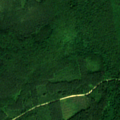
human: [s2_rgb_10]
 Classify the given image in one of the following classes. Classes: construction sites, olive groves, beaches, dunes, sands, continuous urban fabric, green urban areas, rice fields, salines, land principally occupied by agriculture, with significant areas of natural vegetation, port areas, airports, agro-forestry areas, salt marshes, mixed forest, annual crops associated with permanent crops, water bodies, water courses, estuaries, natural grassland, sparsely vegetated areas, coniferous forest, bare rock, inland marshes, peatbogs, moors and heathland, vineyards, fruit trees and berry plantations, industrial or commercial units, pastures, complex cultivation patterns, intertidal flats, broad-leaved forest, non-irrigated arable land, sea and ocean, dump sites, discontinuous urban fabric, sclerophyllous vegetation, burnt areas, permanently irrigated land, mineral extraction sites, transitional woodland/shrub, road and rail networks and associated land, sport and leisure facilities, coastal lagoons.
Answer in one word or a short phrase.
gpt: broad-leaved forest, coniferous forest, mixed forest